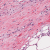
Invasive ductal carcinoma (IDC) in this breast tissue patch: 0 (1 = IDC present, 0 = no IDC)